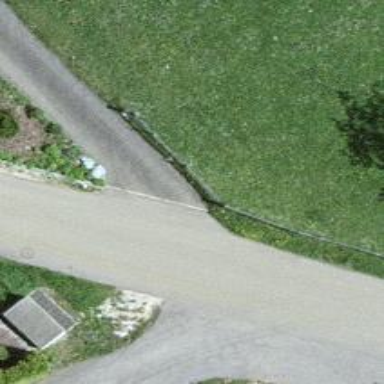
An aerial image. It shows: Paved driveway designated as service road.